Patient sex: M
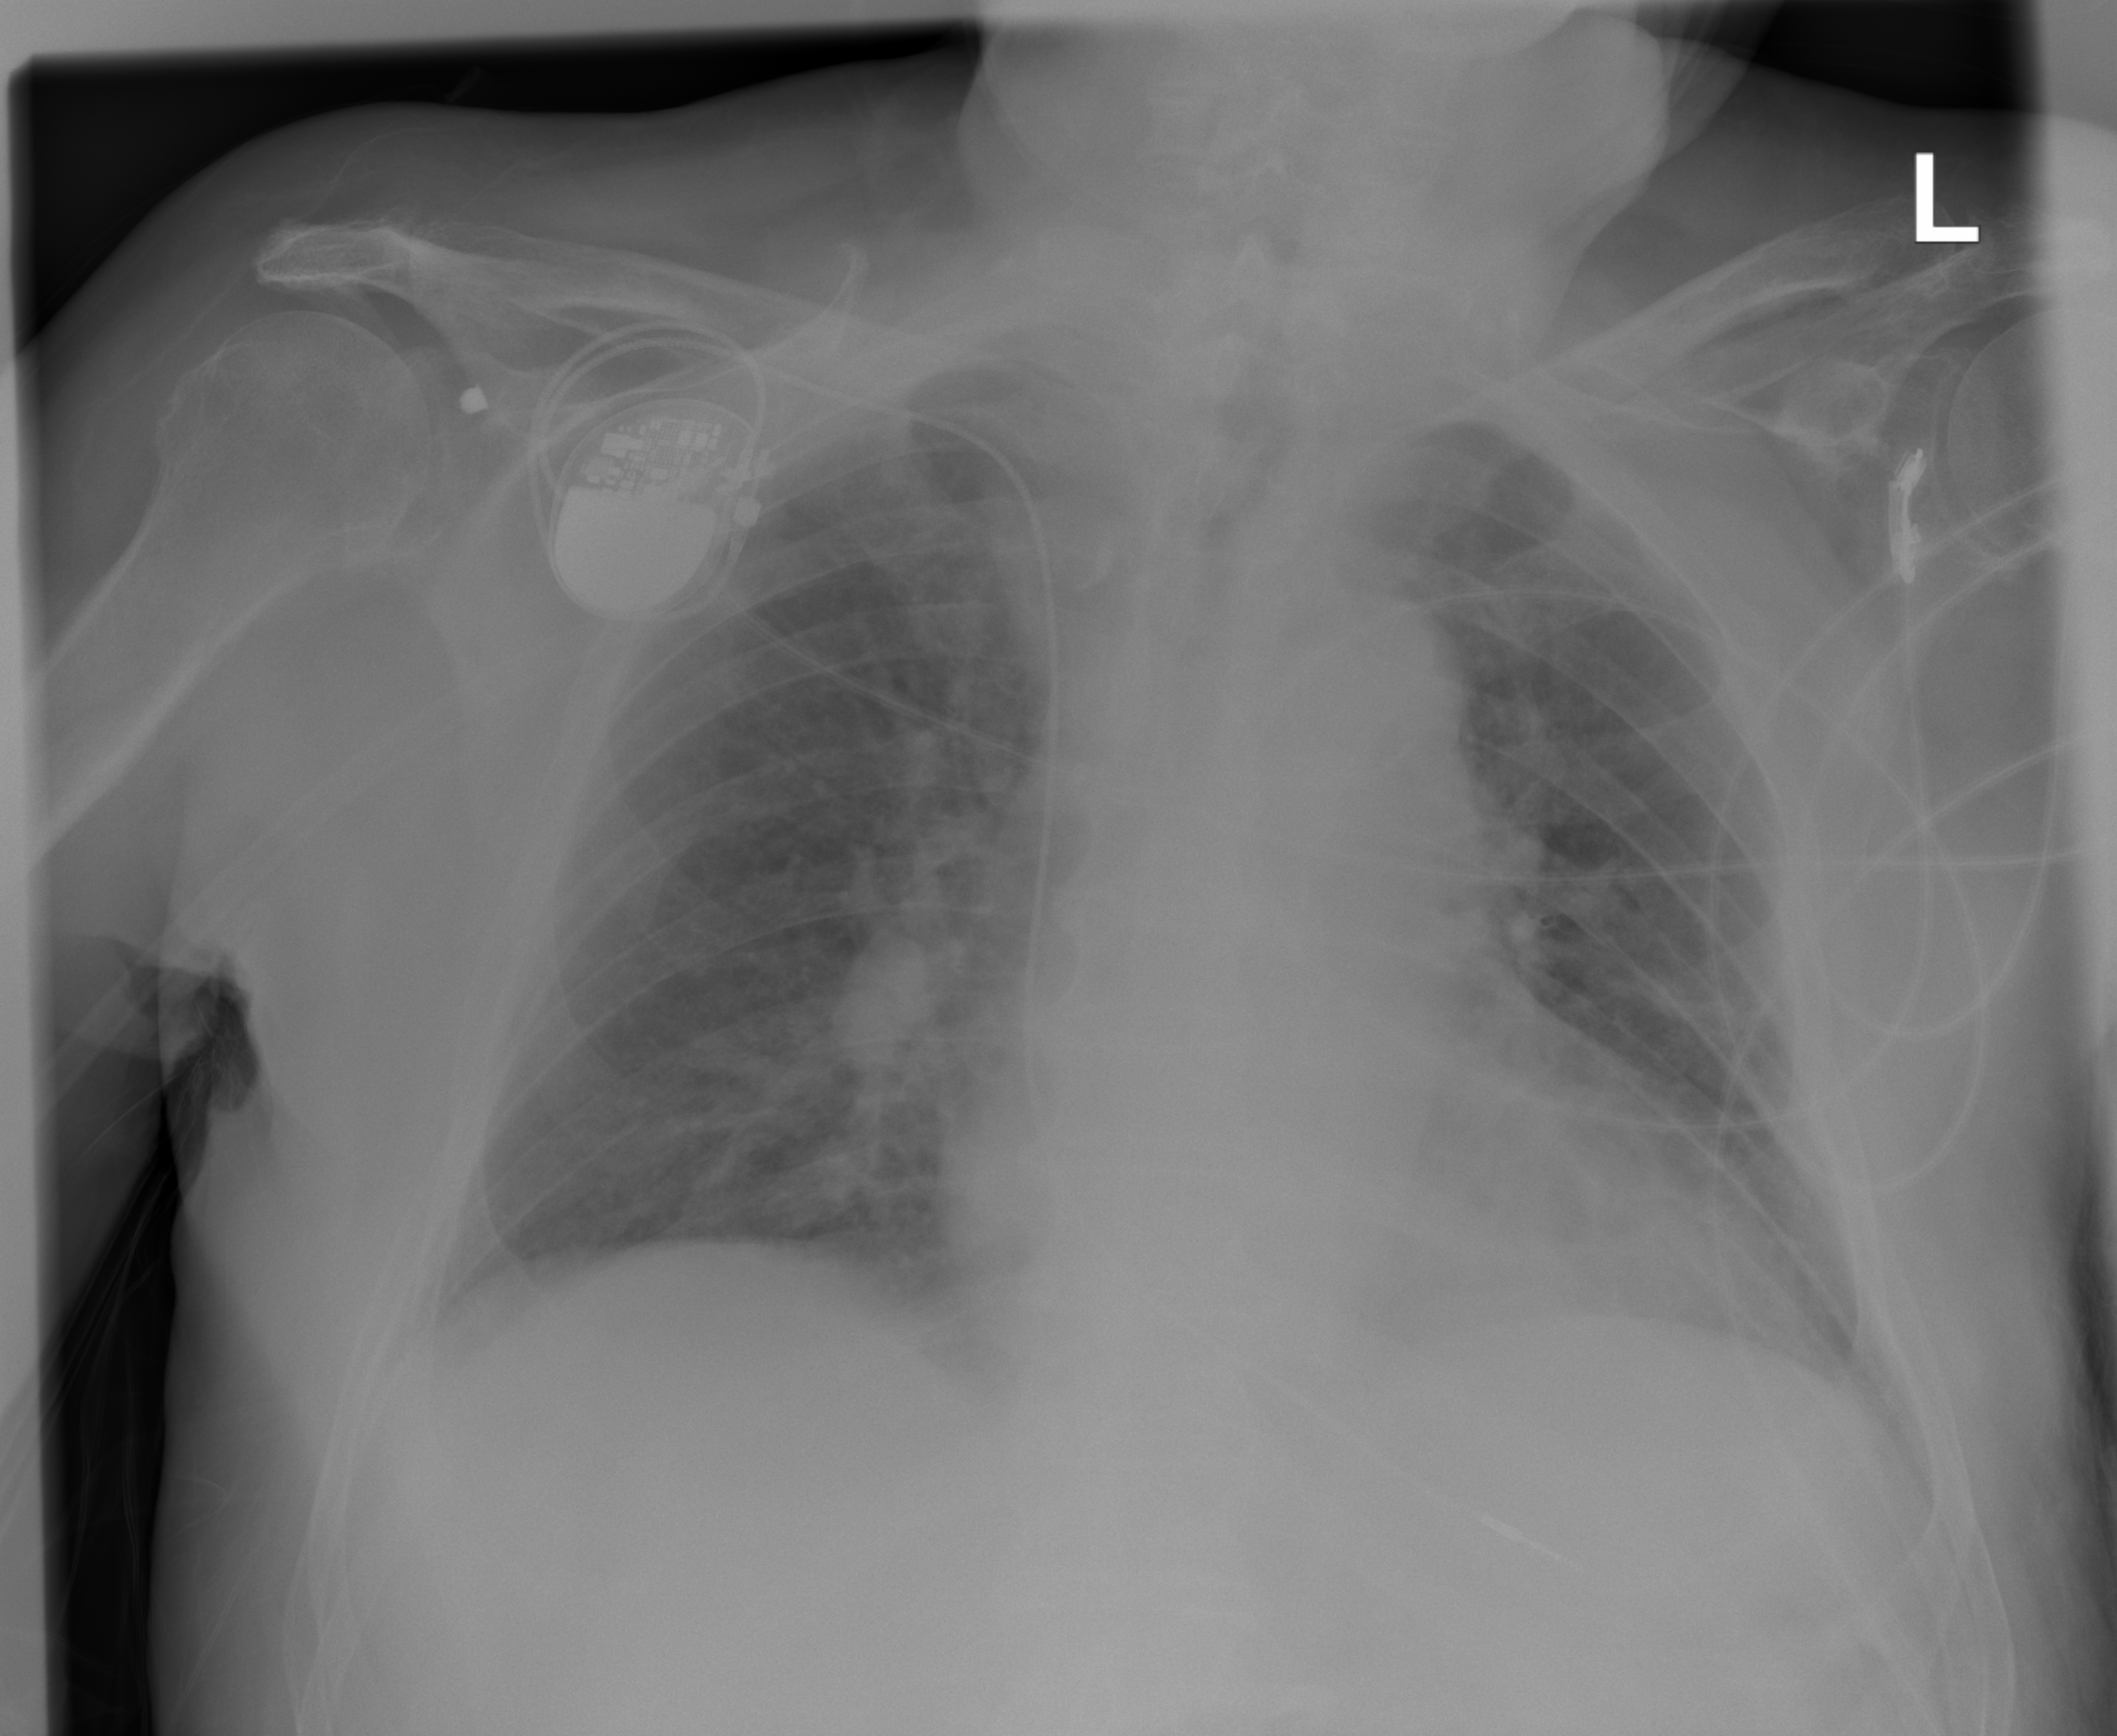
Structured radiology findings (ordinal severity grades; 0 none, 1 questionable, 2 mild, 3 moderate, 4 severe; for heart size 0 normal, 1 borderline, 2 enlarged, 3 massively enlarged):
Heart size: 1
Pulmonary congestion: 3
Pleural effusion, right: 0
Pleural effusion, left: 0
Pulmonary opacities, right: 2
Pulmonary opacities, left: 2
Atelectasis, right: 0
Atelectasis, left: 0